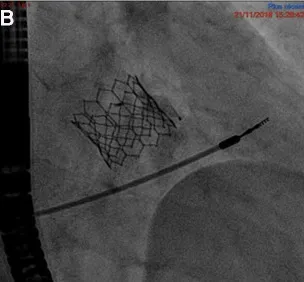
(B) Angiography of initial implantation of Amplatzer vascular plug.
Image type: radiology (x_ray)